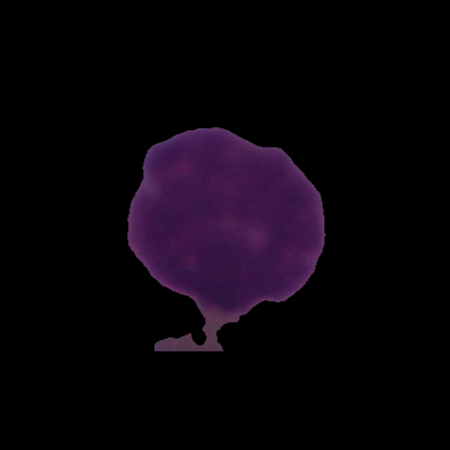
Label: cancer